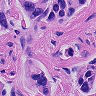
Metastatic tissue present: yes